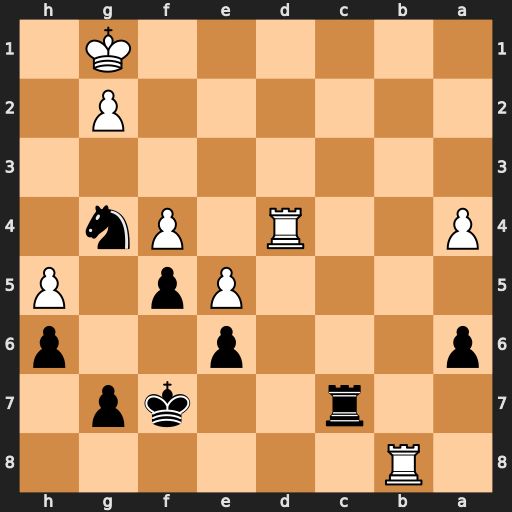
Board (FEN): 1R6/2r2kp1/p3p2p/4Pp1P/P2R1Pn1/8/6P1/6K1
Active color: b
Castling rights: -
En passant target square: -
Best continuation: Rc1+ Rd1 Rxd1#